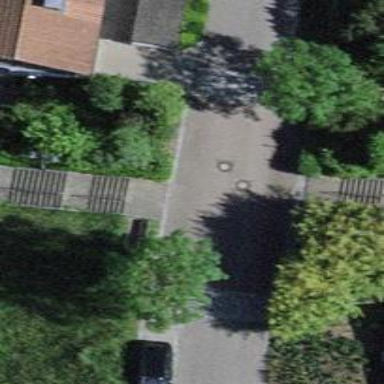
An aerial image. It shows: Road with steps.